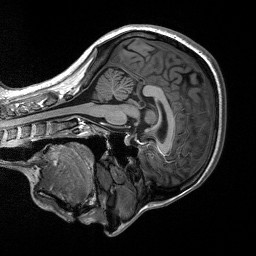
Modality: T1w
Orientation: sagittal
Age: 26
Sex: female
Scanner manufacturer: siemens
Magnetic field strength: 3 T
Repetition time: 2.53 s
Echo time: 0.00219 s